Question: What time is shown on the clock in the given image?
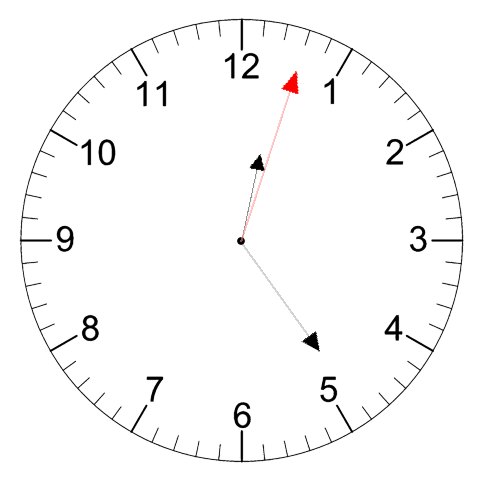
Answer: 12:24:03